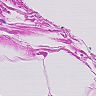
Metastatic tissue present: no